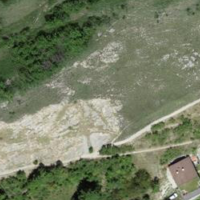
EUNIS habitat code: 45
Species observed at this site:
Tettigonia viridissima
Phoenicurus ochruros
Polyommatus daphnis
Thymelicus sylvestris
Saponaria ocymoides